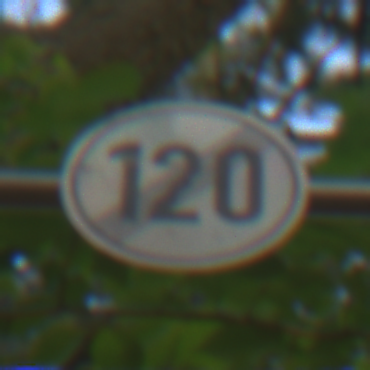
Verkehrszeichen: EndeGeschwindigkeit120
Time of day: MorningAfternoon
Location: Outdoor (RoadRail)
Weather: Clear
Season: NotSpecified
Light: Natural